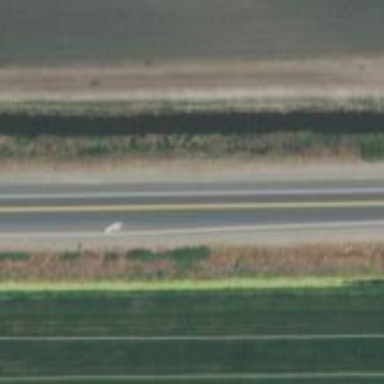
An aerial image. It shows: Asphalt road classified as trunk highway.